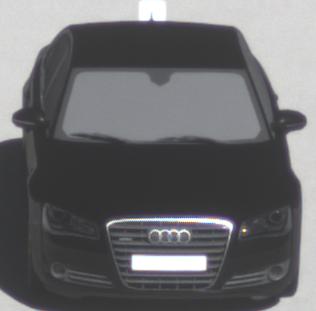
Make: Audi
Model: A8 D4
Model produced from: 2009
Model produced until: 2017
Doors: 4
Color: black
Road condition: dry road
Daytime: midday
Contrast: high contrast